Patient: sex F, age 78
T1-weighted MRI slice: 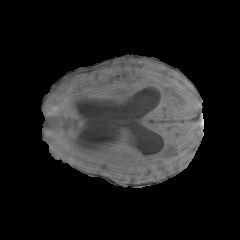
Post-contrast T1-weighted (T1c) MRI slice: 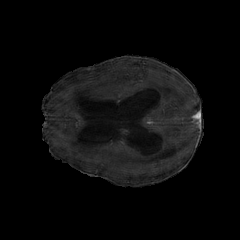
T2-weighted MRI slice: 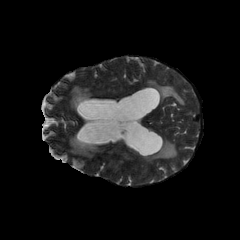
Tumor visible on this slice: yes
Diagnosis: Glioblastoma, IDH-wildtype
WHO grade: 4